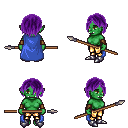
a pixel art fantasy rpg character, female body template, orc, green skin, blue cape, gold greaves, purple bangs hairstyle, leather bracers, metal boots, spear, four views (front, back, left, right), 2x2 character sprite sheet, small pixel art, hard edges, no anti-aliasing